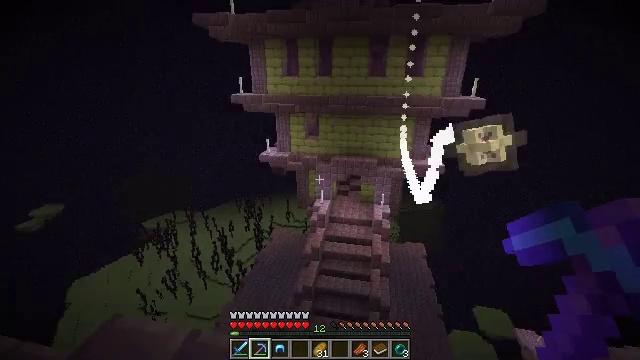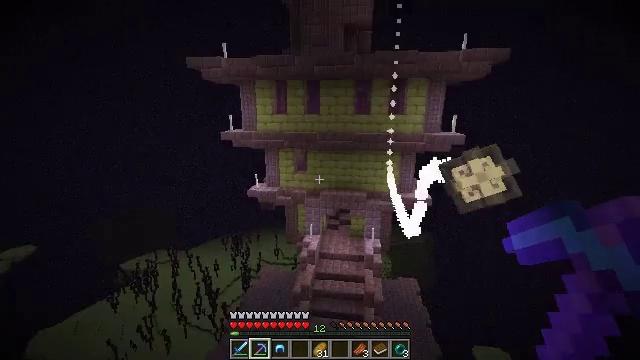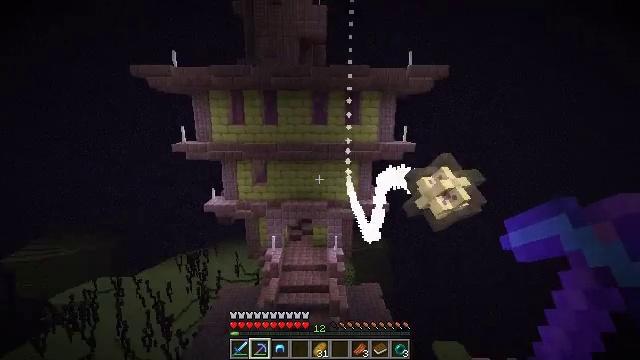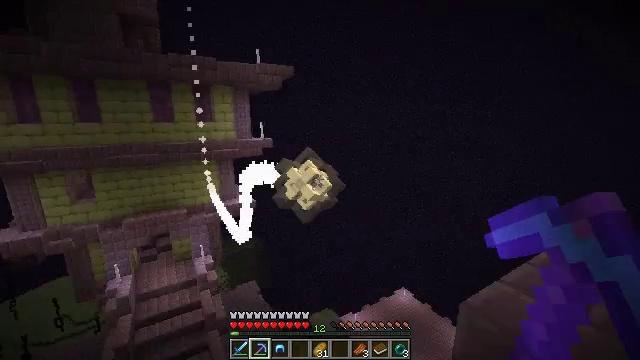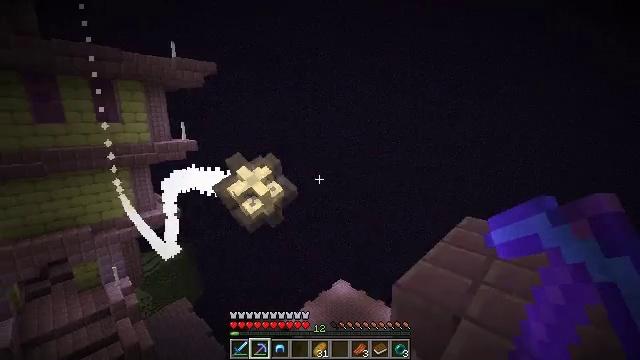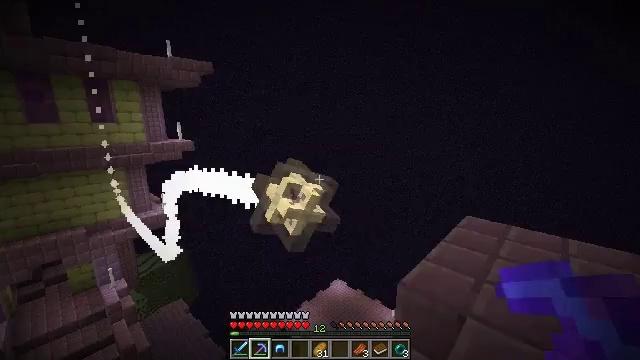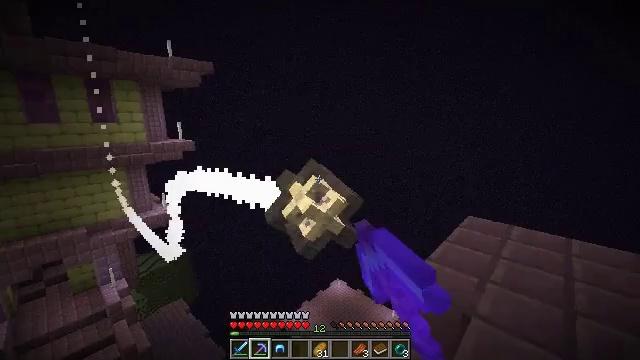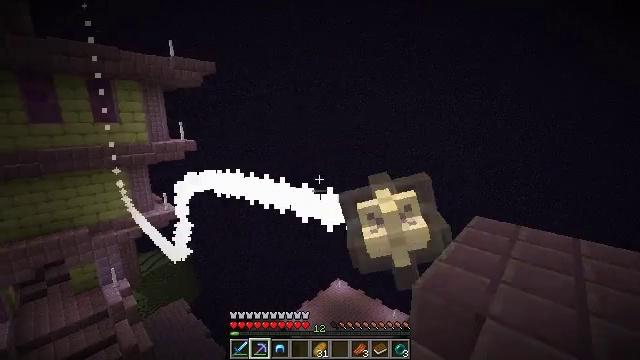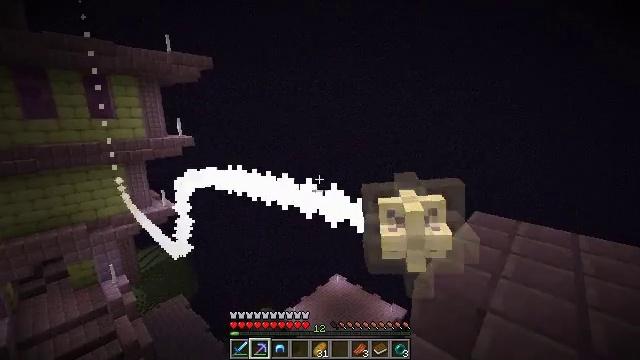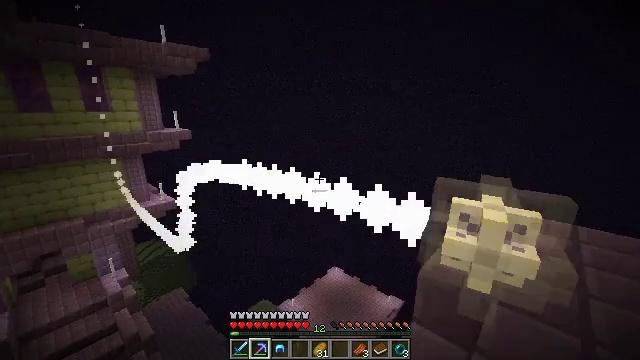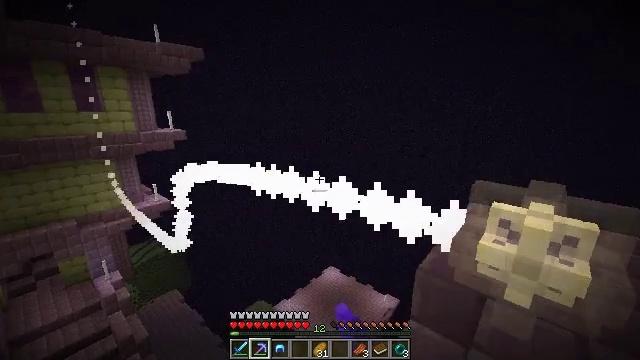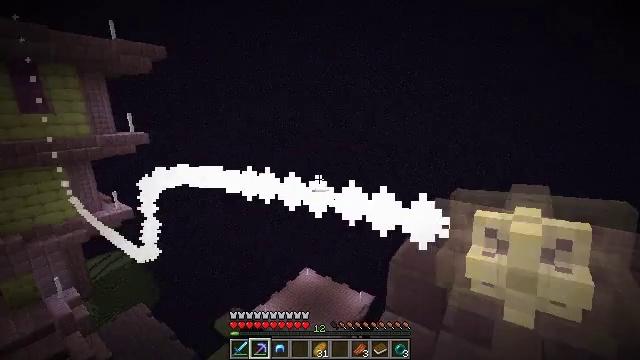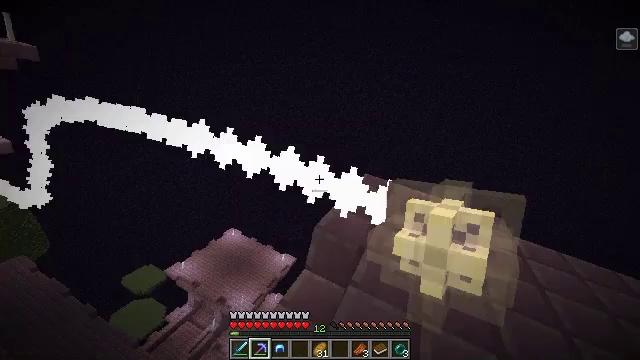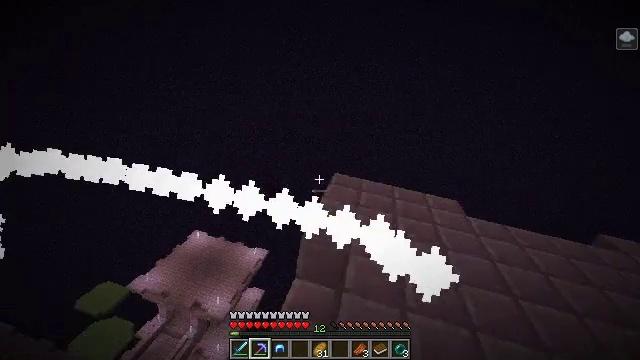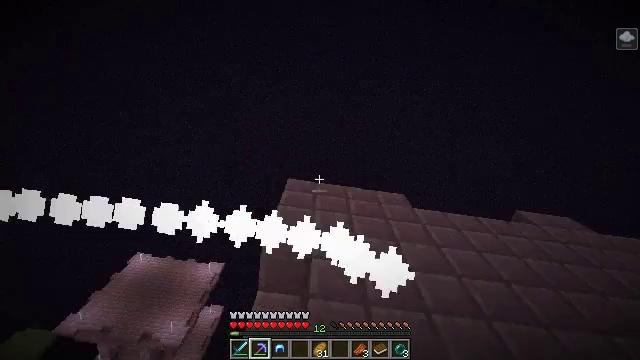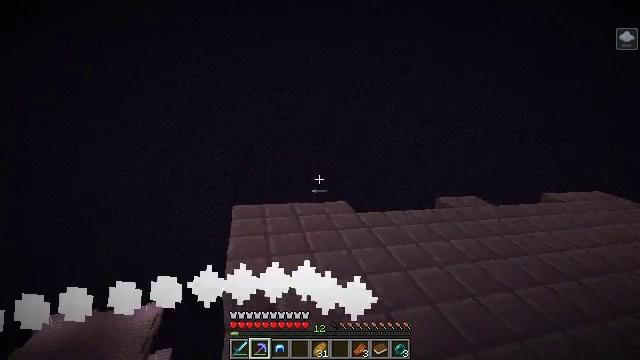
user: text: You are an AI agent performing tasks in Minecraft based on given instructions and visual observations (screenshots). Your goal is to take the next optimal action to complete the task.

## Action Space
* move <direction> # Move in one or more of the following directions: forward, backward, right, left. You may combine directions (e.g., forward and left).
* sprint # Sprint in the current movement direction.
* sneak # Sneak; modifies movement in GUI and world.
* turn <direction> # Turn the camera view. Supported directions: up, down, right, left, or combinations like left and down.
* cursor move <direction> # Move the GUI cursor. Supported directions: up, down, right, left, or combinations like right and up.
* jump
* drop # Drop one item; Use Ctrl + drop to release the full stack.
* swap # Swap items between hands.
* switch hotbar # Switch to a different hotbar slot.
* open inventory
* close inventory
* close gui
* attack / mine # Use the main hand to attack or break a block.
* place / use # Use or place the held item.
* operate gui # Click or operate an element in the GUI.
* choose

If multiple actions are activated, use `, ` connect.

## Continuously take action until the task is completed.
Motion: motion action
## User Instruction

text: Gather purpur pillar for building.
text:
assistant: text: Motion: sneak, turn right and up
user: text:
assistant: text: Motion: sneak, turn right and up
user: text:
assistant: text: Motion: move left, sneak, turn right
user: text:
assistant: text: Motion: move left, sneak, turn right
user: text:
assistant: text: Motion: move left, sneak, attack / mine
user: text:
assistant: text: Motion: move left, sneak, attack / mine
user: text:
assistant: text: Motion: move left, sneak, attack / mine
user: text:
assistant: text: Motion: move left, sneak
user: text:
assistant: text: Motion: sneak, turn down, attack / mine
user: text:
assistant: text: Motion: move back, sneak, turn right, attack / mine
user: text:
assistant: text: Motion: move back, sneak, turn right
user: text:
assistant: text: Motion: move back, sneak, turn right and down, attack / mine
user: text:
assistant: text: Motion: move back, sneak, turn right and down, attack / mine
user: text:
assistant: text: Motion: move back, sneak, turn right and up, attack / mine
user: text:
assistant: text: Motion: move back, sneak, turn right and up
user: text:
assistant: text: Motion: move back, sneak, turn right
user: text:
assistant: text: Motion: move back, sneak, turn right and up
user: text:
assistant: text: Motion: move back, sneak, turn right, attack / mine
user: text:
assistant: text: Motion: sneak, turn down, attack / mine
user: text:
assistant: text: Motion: sneak, turn left and down, attack / mine
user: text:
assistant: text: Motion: sneak, turn left and up, attack / mine
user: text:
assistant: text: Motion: sneak, turn left and up
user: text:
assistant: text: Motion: move right, sneak, turn left
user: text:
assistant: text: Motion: move right, sneak, turn left
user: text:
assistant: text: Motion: move right, sneak, turn left and up
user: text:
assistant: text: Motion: move right, sneak, turn left and up
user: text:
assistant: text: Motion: move right, sneak, turn left and up
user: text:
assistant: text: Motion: move forward and move right, sneak, turn left
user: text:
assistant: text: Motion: move forward and move right, sneak
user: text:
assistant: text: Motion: move right, sneak